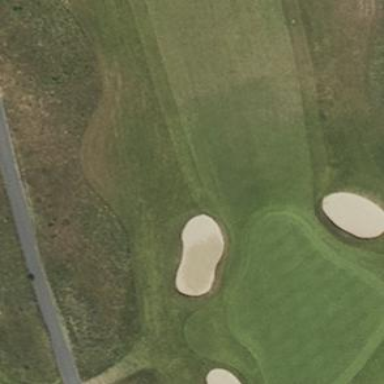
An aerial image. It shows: Scenic golf fairway.